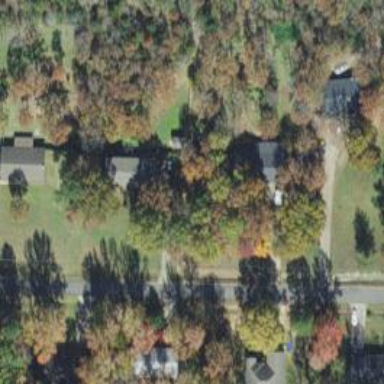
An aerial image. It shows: Driveway.